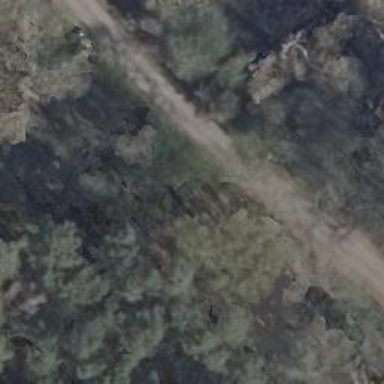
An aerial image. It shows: Unclassified road.